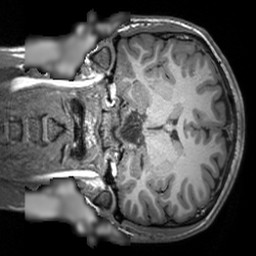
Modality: T1w
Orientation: coronal
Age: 30
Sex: male
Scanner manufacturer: siemens
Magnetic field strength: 3 T
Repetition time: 1.9 s
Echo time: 0.00293 s